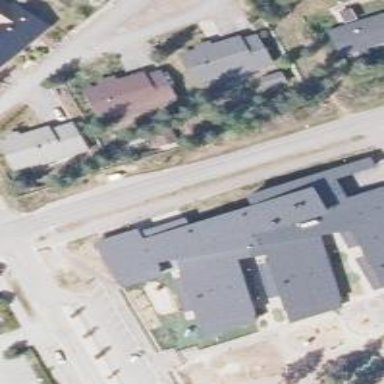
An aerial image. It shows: Kindergarten building.